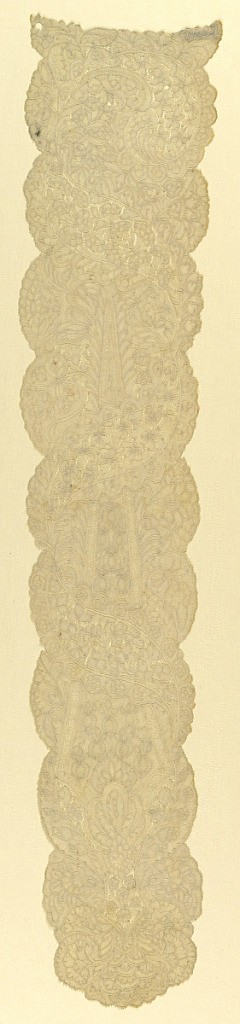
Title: Cap streamer
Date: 18th century
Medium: linen Technique: bobbin lace, Brussels style
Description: Design of flowers and leaves and leaf forms containing small flowers arranged to make scalloped edges.